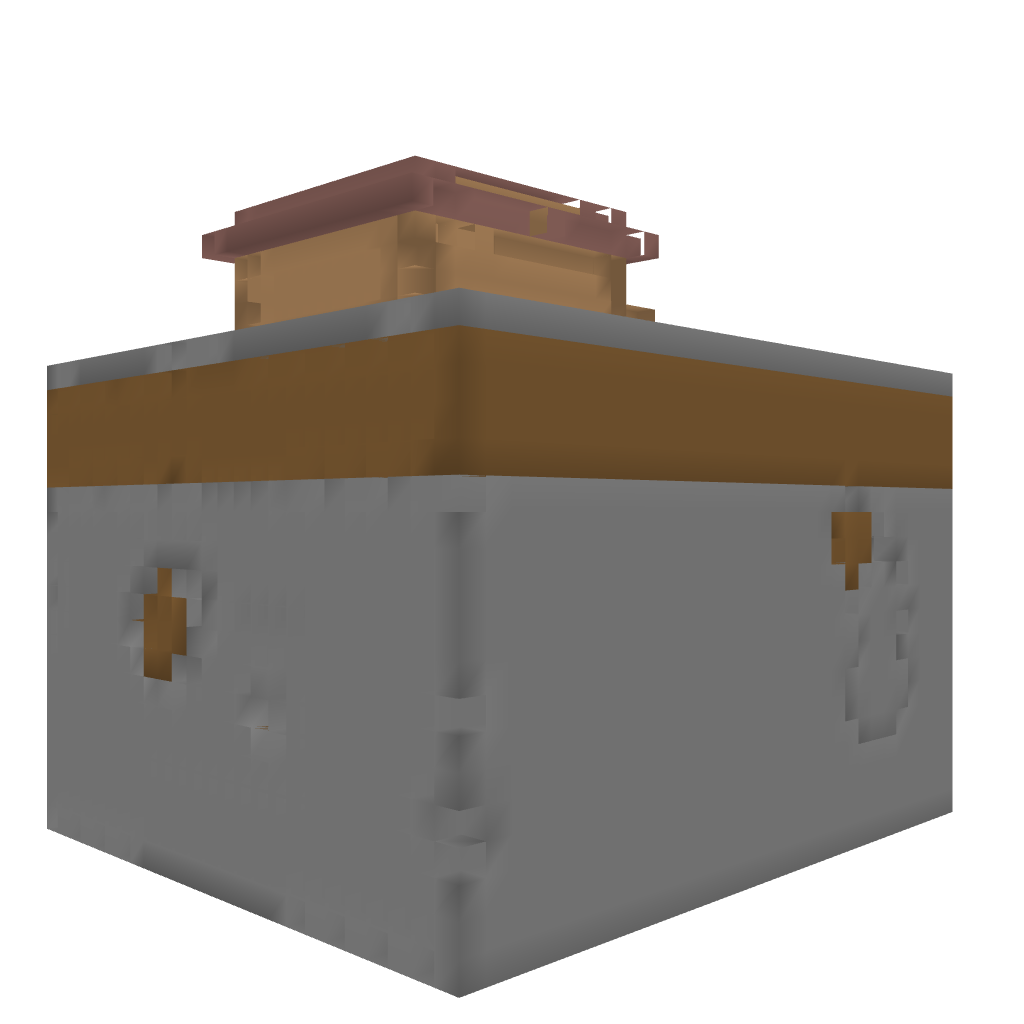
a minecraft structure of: Torture Chamber v1.0 bad low quality a lot of earth